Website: home-depot
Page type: payment
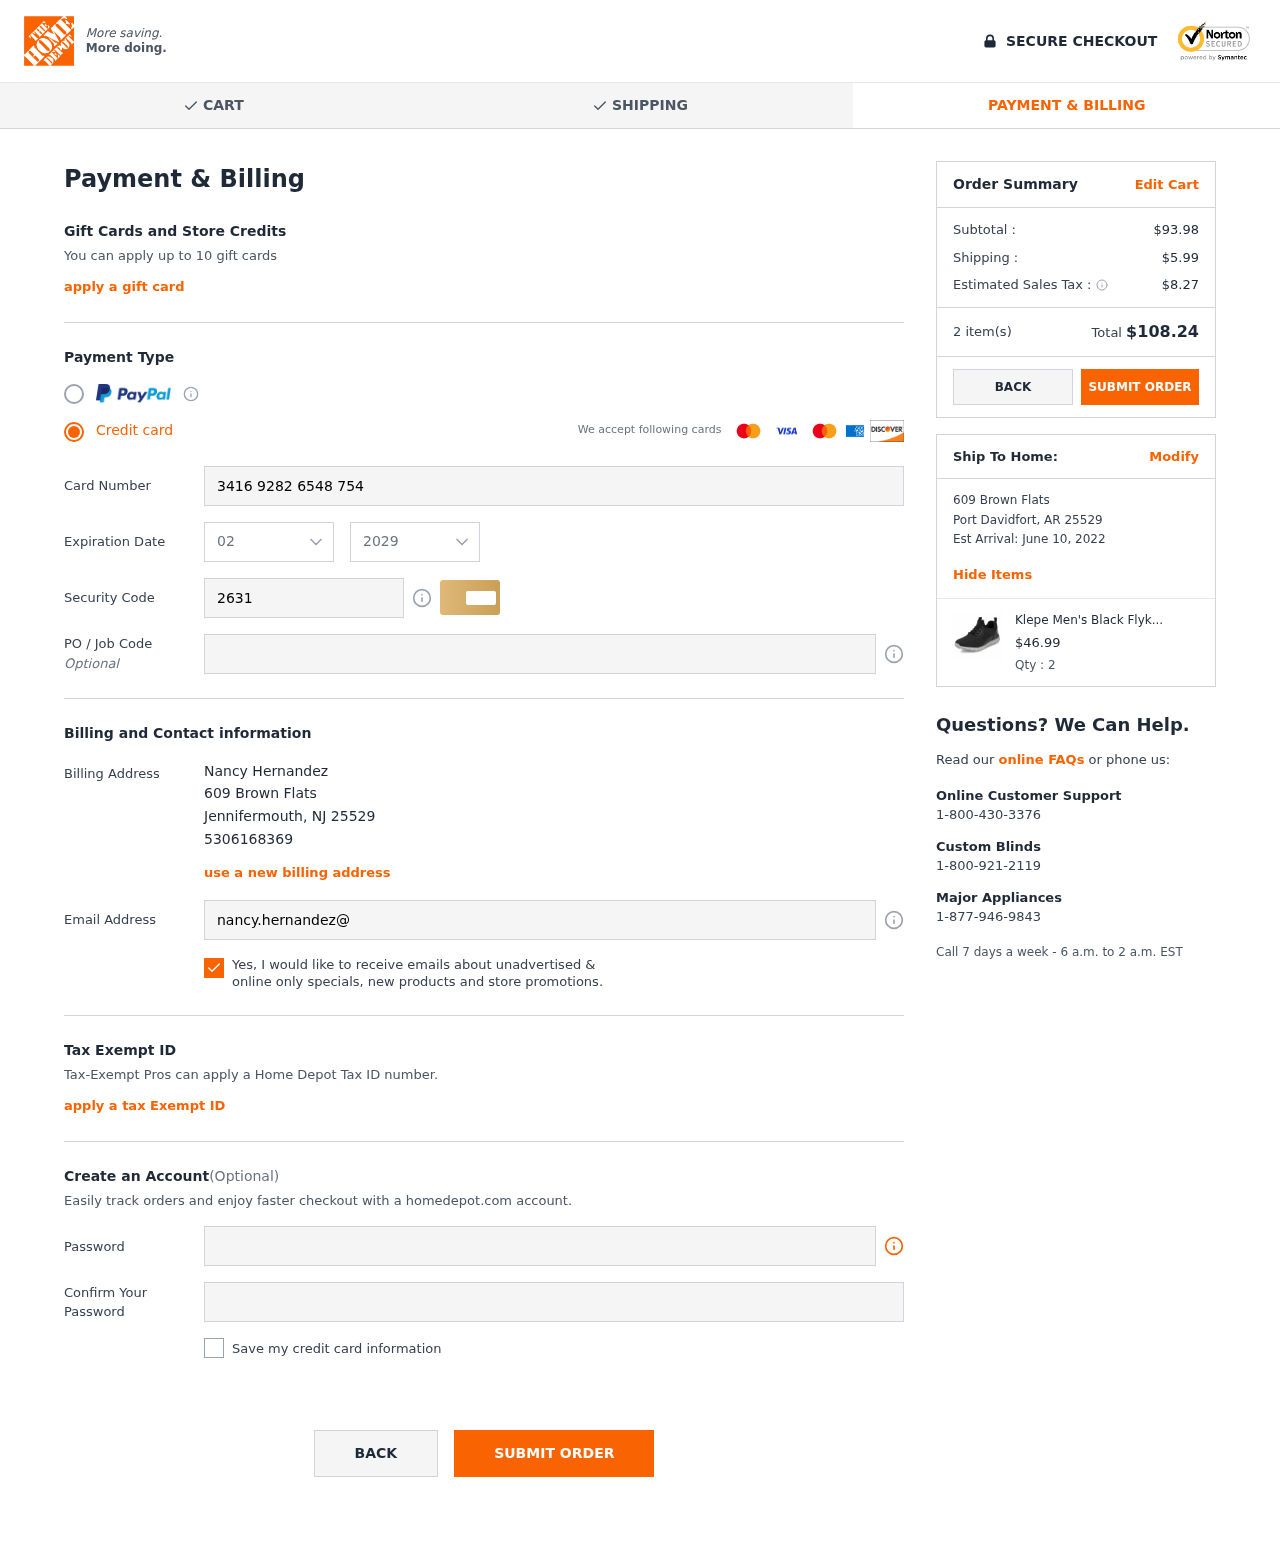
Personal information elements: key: PII_CARD_CVV
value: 2631
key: PII_CARD_EXPIRY_MONTH
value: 02
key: PII_CARD_EXPIRY_YEAR
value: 29
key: PII_CARD_NUMBER
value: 3416 9282 6548 754
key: PII_CITY
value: Jennifermouth
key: PII_CITY2
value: Port Davidfort
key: PII_EMAIL
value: nancy.hernandez@hotmail.com
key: PII_FULLNAME
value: Nancy Hernandez
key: PII_PHONE
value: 5306168369
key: PII_POSTCODE
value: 25529
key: PII_POSTCODE2
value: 25529
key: PII_STATE_ABBR
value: NJ
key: PII_STATE_ABBR2
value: AR
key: PII_STREET
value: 609 Brown Flats
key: PII_STREET2
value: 609 Brown Flats
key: PII_POSTCODE_FULL
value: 25529
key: PII_POSTCODE_NUMERIC
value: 25529
Product elements: key: PRODUCT1_NAME
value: Klepe Men's Black Flyknit with Memory Foam Running Shoes-7 UK (41 EU) (8 US) (FD18-04/BLK)
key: PRODUCT1_PRICE
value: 46.99
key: PRODUCT1_QUANTITY
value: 2
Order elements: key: ORDER_SUBTOTAL
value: $93.98
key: ORDER_SHIPPING_COST
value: $5.99
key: ORDER_TAX
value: $8.27
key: ORDER_NUM_ITEMS
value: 2 item(s)
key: ORDER_TOTAL
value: $108.24
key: ORDER_DELIVERY_DATE
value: June 10, 2022